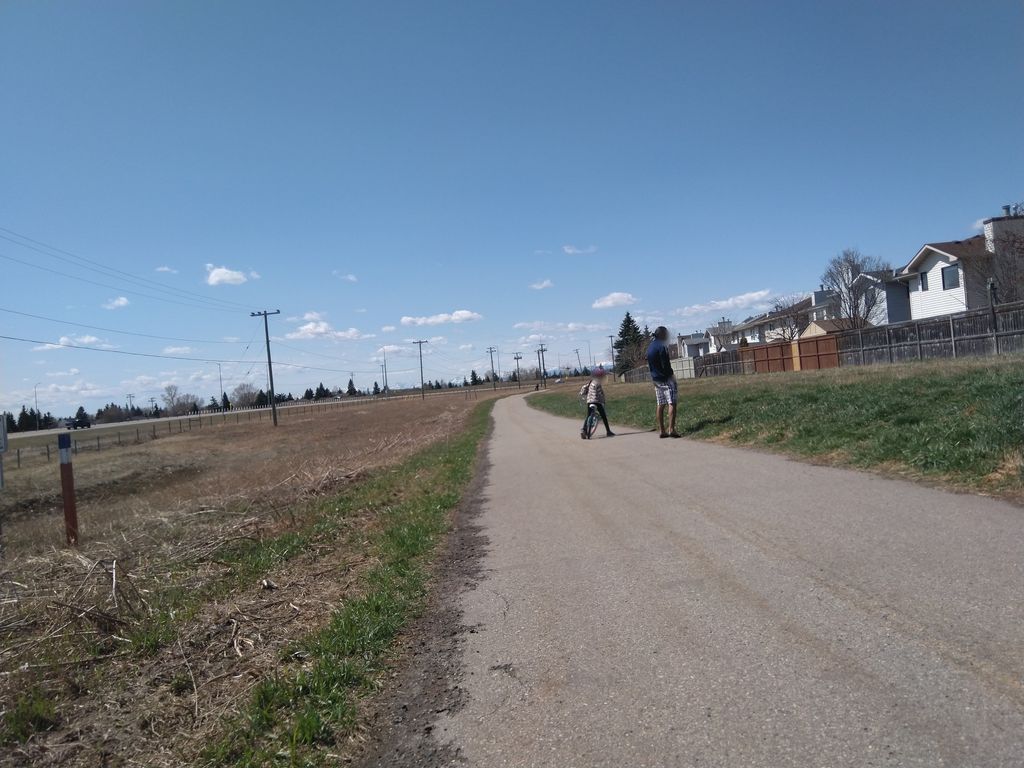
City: calgary